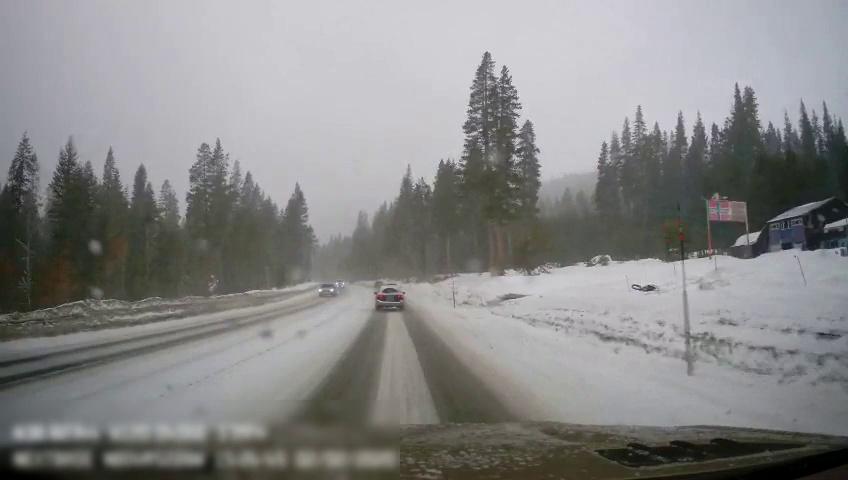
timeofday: Day
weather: Snowy
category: Drivable Space
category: Vehicles | SUV
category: Vehicles | SUV